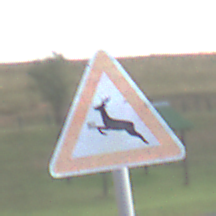
Verkehrszeichen: WildwechselRechts
Umgebung: Outdoor, RoadRail
Tageszeit: SunriseSunset
Wetter: PartlyCloudy
Licht: Natural
Jahreszeit: NotSpecified
Kontrast: LowContrast